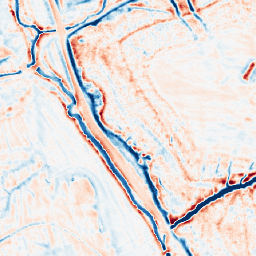
Category: edge_preserving
Decomposition family: bilateral
Decomposition parameters: d: 15
sigma_color: 100
sigma_space: 100
Upsampling method: area
Upsampling parameters: scale: 2
Upsampling scale: 2